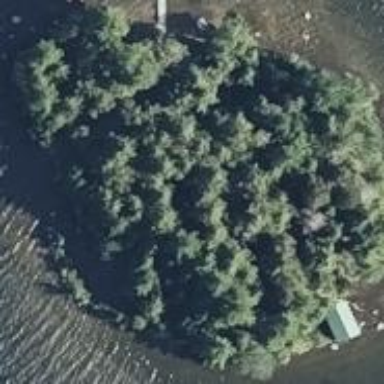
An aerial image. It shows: Islet surrounded by woodland.